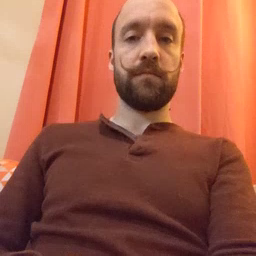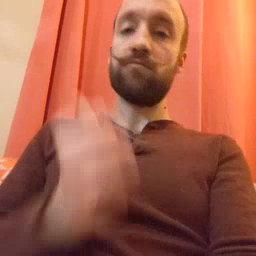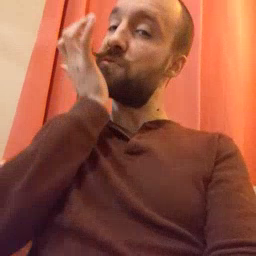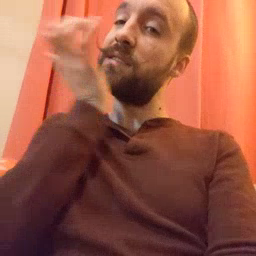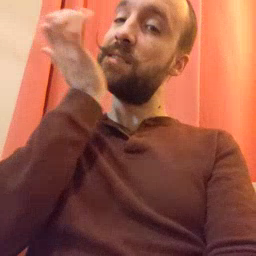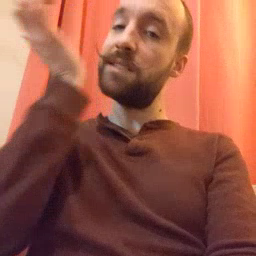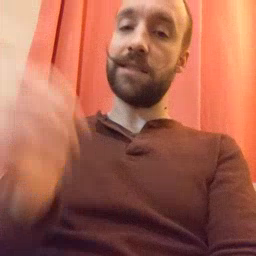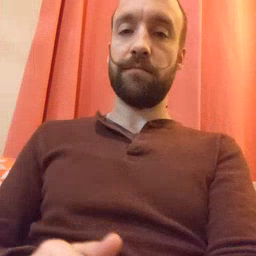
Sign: grass